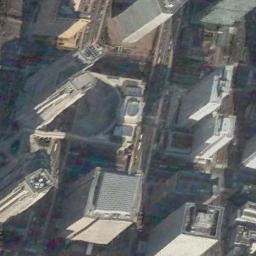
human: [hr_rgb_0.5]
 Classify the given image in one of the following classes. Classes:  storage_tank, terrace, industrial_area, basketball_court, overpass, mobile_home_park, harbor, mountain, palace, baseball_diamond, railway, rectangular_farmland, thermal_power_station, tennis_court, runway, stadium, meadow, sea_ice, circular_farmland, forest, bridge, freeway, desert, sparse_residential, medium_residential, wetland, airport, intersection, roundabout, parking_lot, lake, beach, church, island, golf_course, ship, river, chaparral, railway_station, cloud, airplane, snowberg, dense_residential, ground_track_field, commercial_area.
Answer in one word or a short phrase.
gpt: commercial_area